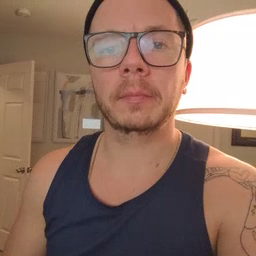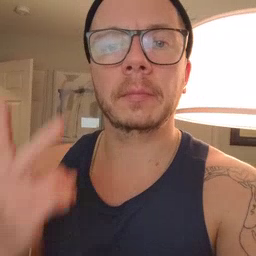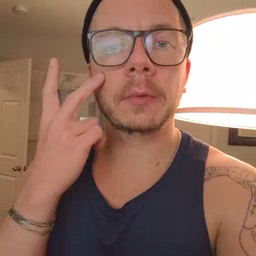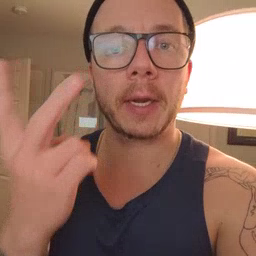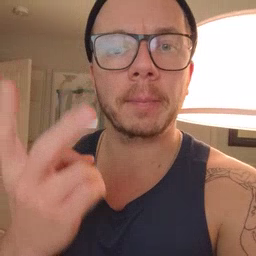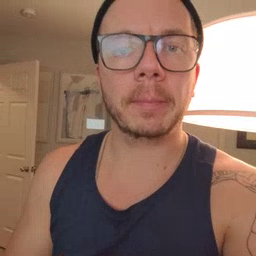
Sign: see